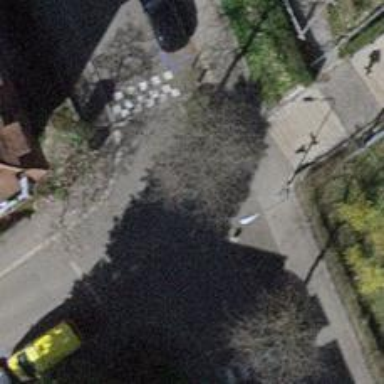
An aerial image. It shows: Traffic calming table.